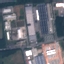
Land use / land cover class: Industrial